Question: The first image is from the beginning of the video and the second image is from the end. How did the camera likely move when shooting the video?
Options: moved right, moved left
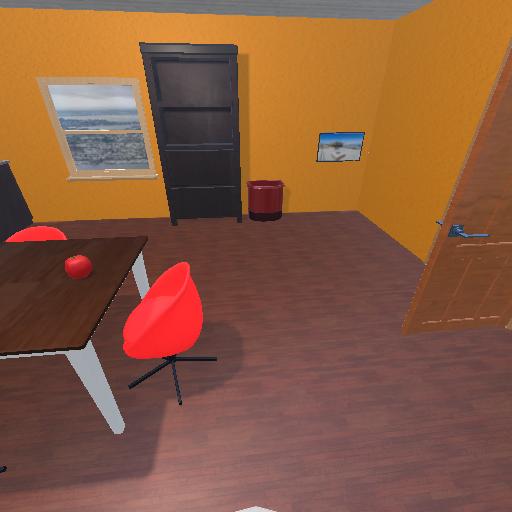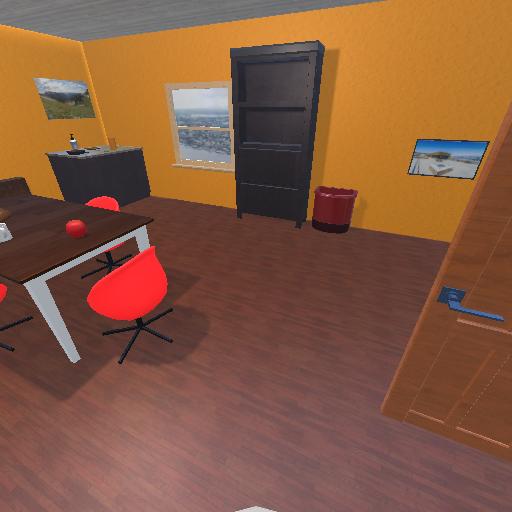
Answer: moved right